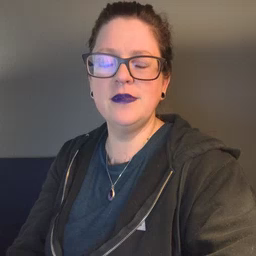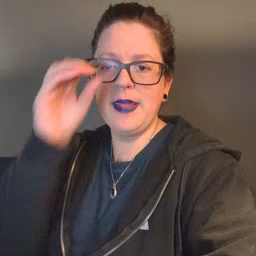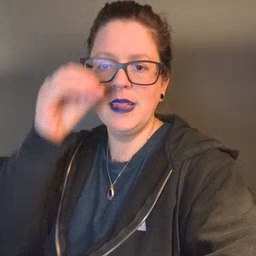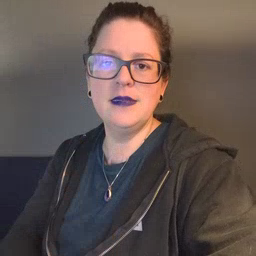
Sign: owl